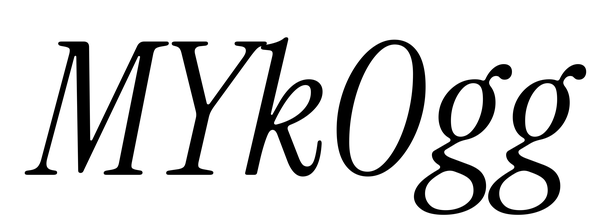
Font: InstrumentSerif-Italic